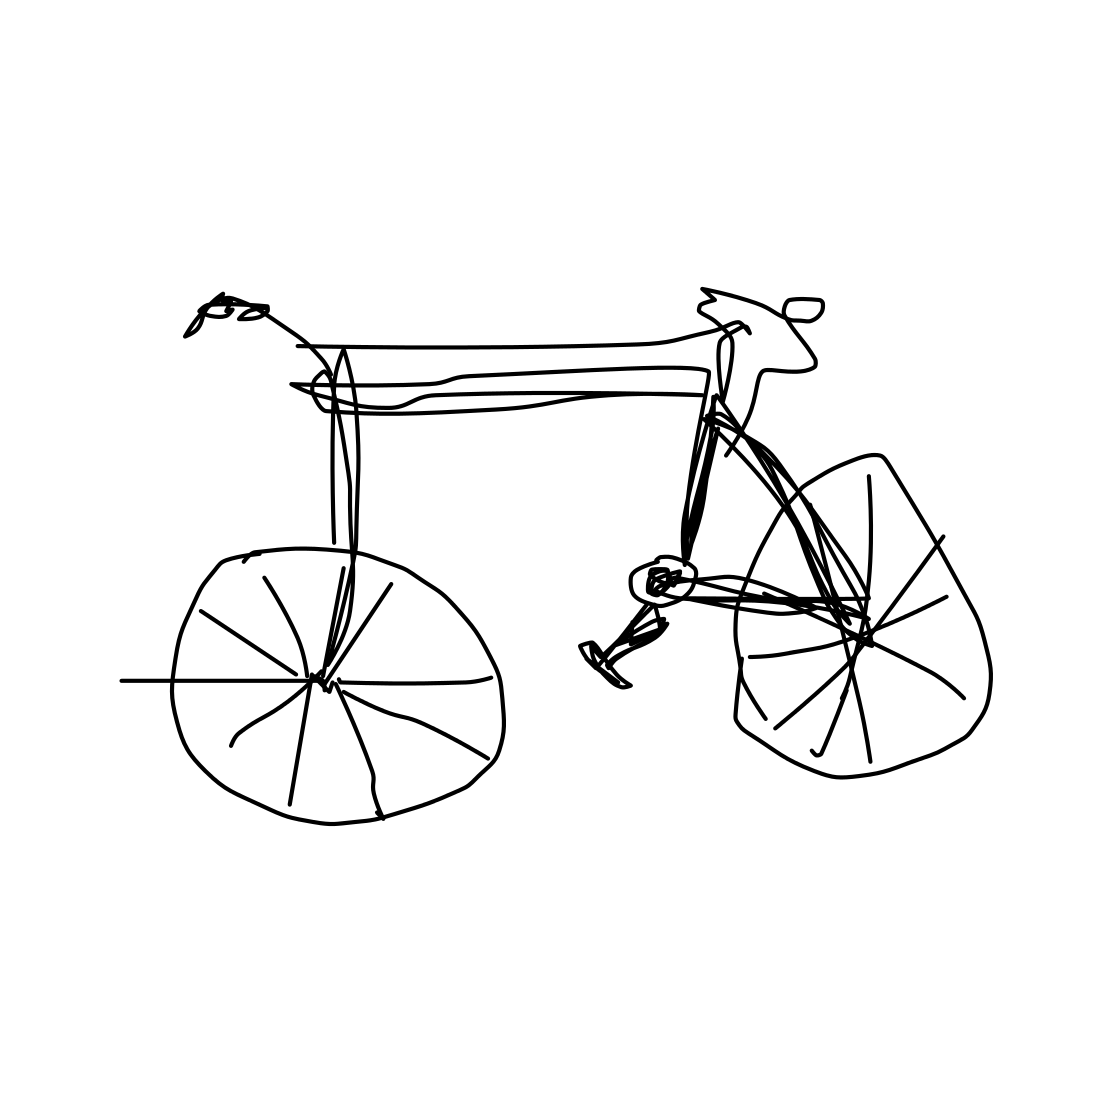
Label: motorbike